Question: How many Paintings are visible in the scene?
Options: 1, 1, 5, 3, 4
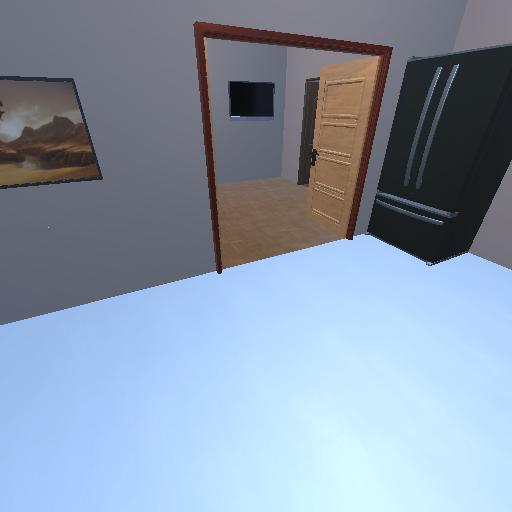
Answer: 1